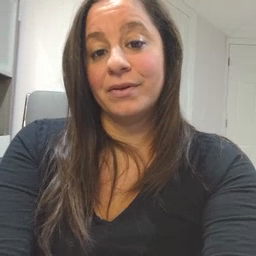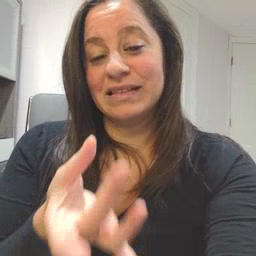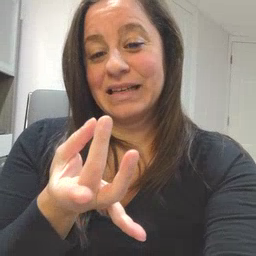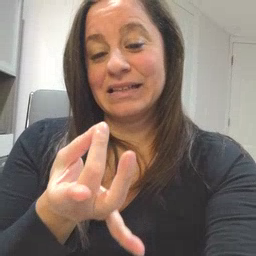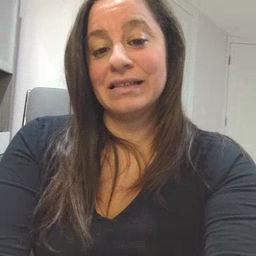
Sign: sticky